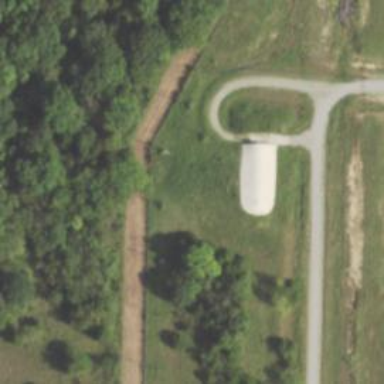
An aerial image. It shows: Military bunker for protection and defense.